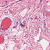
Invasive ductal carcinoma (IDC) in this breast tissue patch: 0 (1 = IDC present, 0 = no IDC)